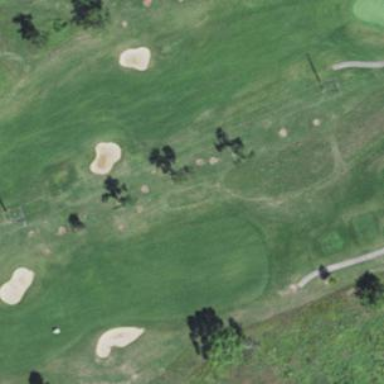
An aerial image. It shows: Golf fairway surrounded by grass.